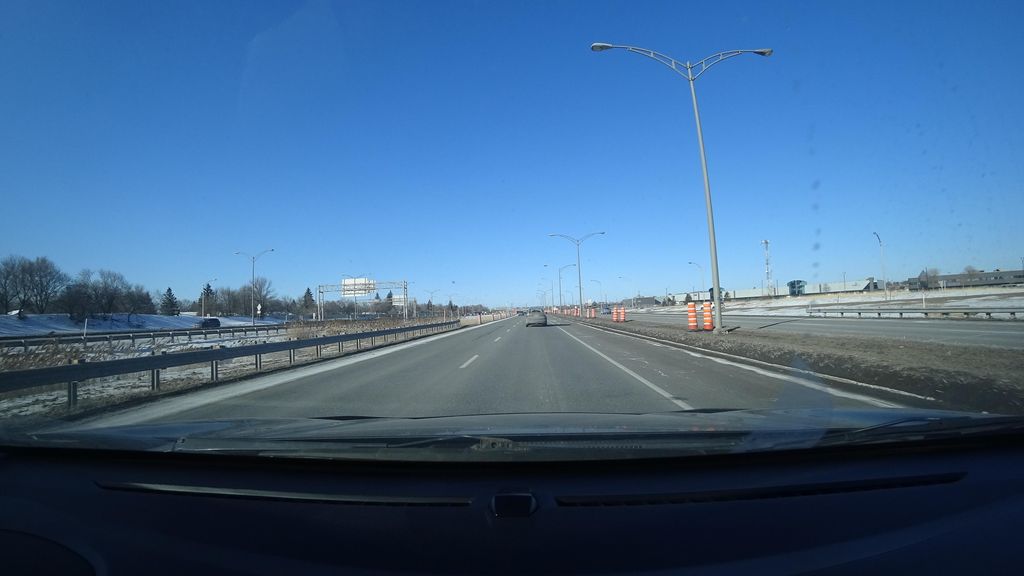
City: quebec_city